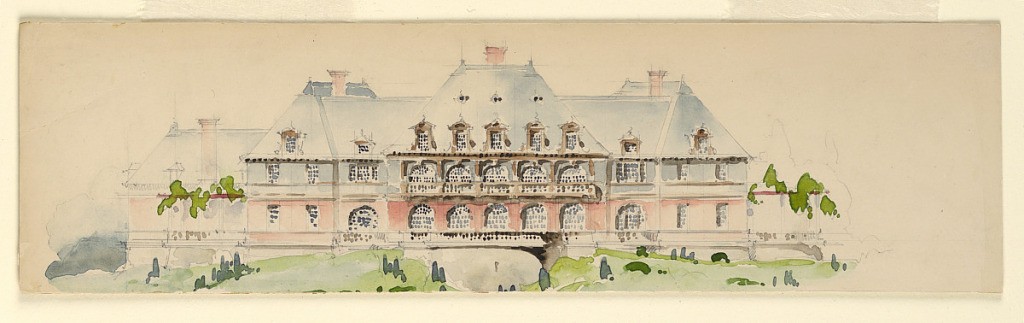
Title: Elevation of Mansion
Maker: Whitney Warren Jr., American, 1864–1943
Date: ca. 1894
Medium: Graphite, brush and watercolor on paper
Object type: Drawing
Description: Front view of building.